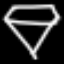
Label: diamond